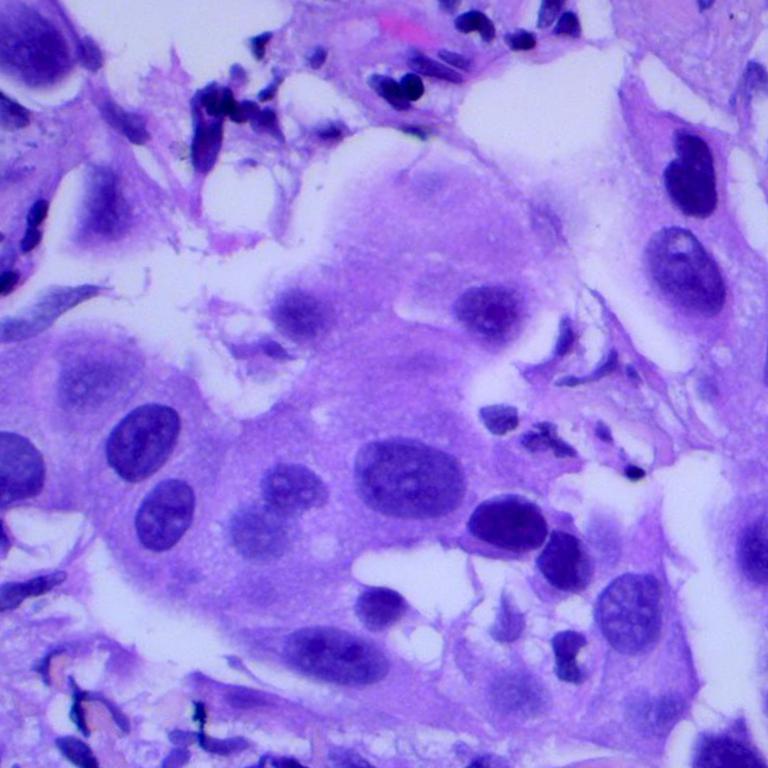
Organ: lung
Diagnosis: adenocarcinomas